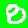
Digit: 8